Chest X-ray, AP view. Patient: 25 years old, sex F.
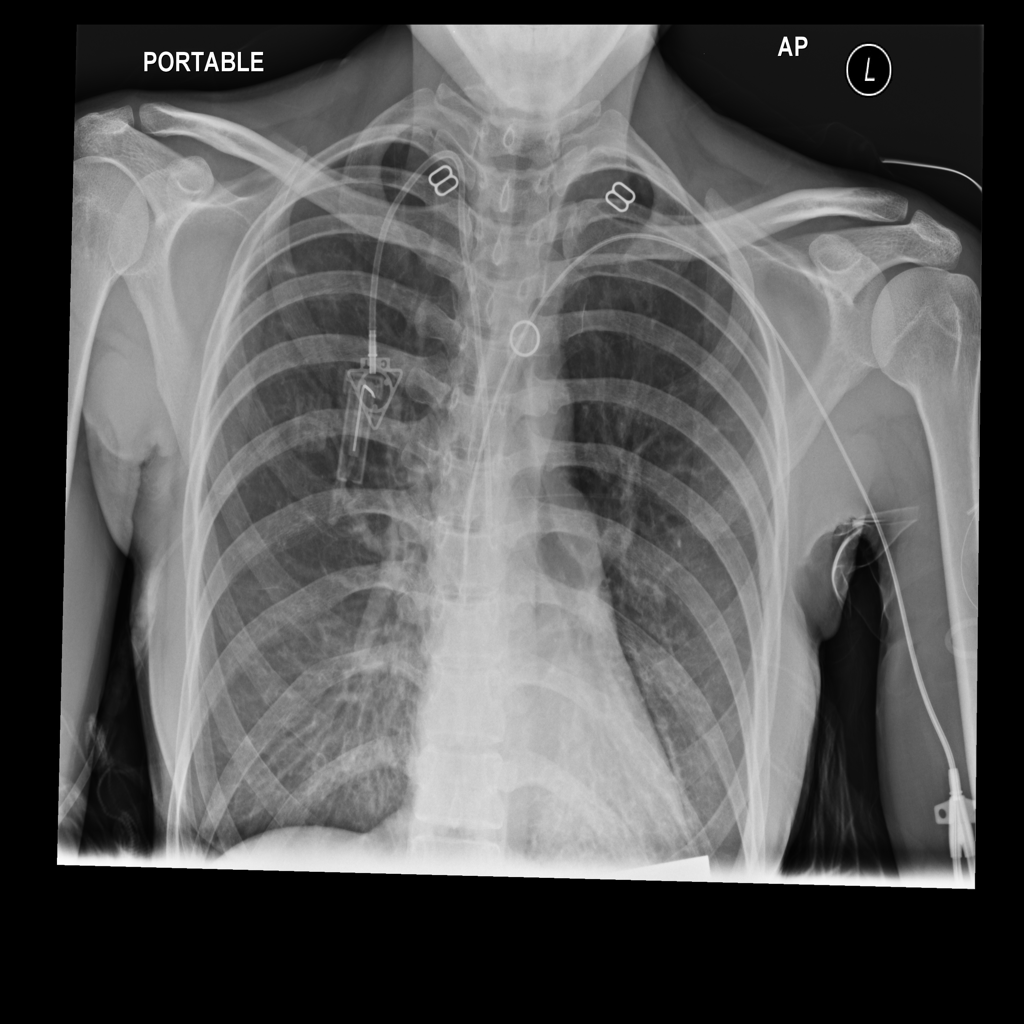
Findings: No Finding